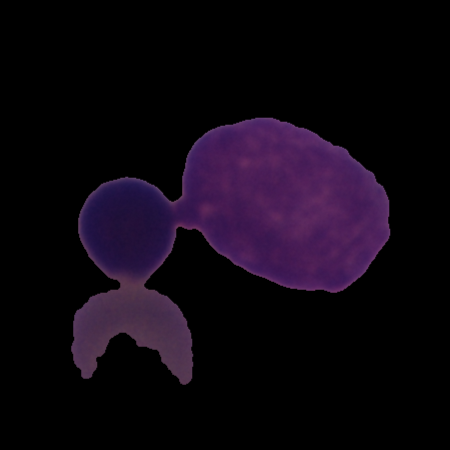
Label: cancer